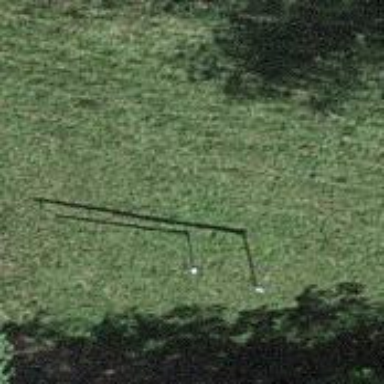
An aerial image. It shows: Utility pole is shown in the image.